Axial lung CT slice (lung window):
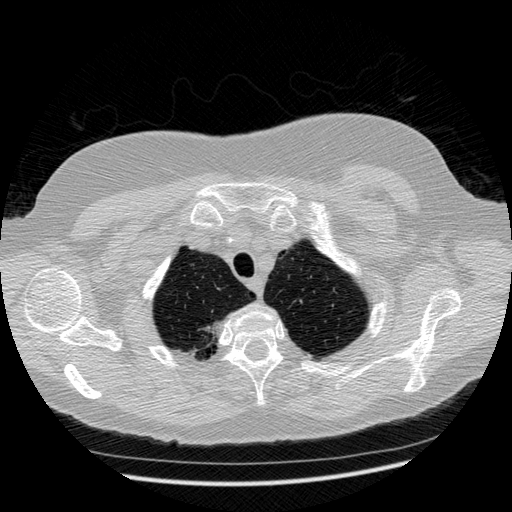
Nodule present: no